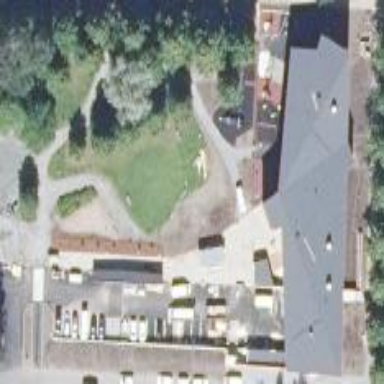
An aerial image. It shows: Kindergarten.